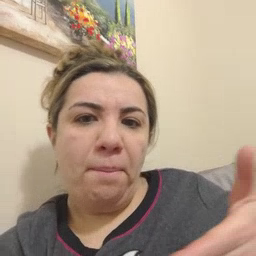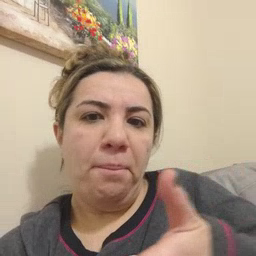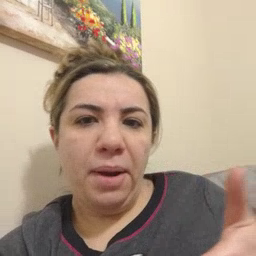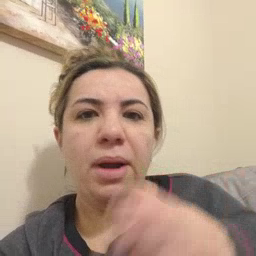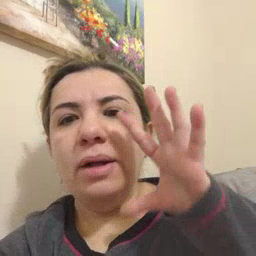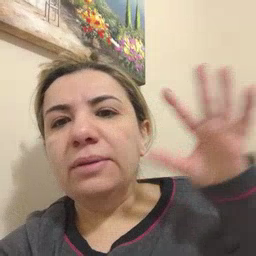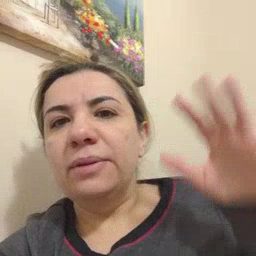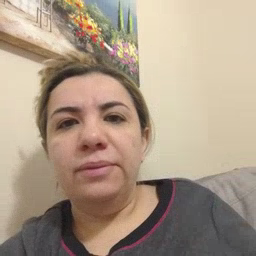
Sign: kitty